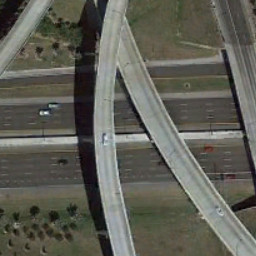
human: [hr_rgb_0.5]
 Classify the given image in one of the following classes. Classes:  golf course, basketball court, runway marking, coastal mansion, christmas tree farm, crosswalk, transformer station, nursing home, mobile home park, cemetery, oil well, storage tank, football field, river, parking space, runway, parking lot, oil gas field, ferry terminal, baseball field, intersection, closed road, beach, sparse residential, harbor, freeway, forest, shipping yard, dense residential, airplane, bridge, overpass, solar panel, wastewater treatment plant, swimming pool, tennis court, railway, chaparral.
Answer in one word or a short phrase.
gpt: overpass